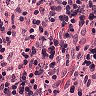
Metastatic tissue present: no